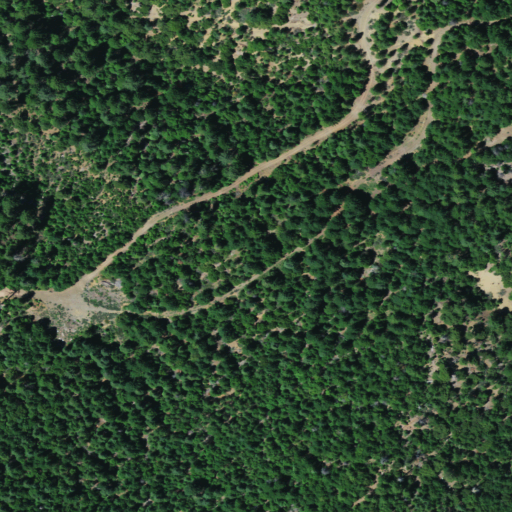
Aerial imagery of ridge(s) in California named Halfway Ridge containing evergreen forest, open development, and shrub